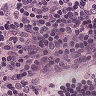
Metastatic tissue present: no